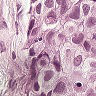
Metastatic tissue present: yes